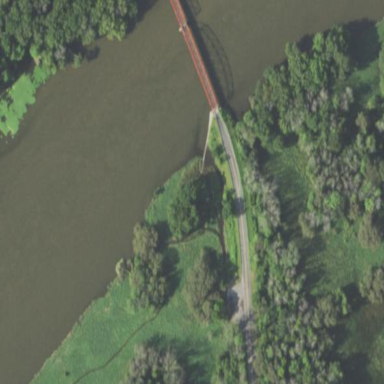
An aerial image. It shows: Seneca River Boat Launch located in park area.